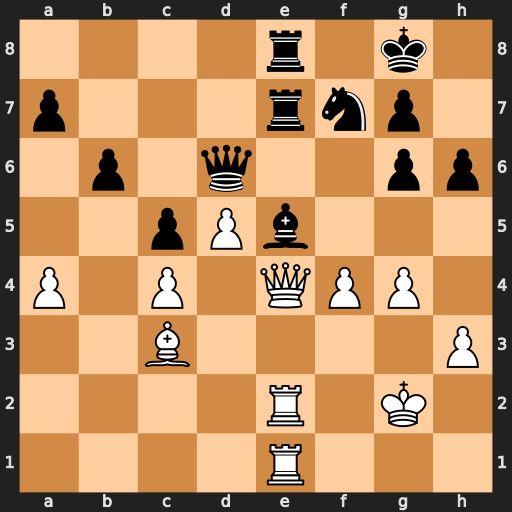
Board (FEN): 4r1k1/p3rnp1/1p1q2pp/2pPb3/P1P1QPP1/2B4P/4R1K1/4R3
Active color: w
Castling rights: -
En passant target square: -
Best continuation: fxe5 Nxe5 Qf4 Nf7 Rxe7 Qxf4 Rxe8+ Kh7 R8e4